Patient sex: F
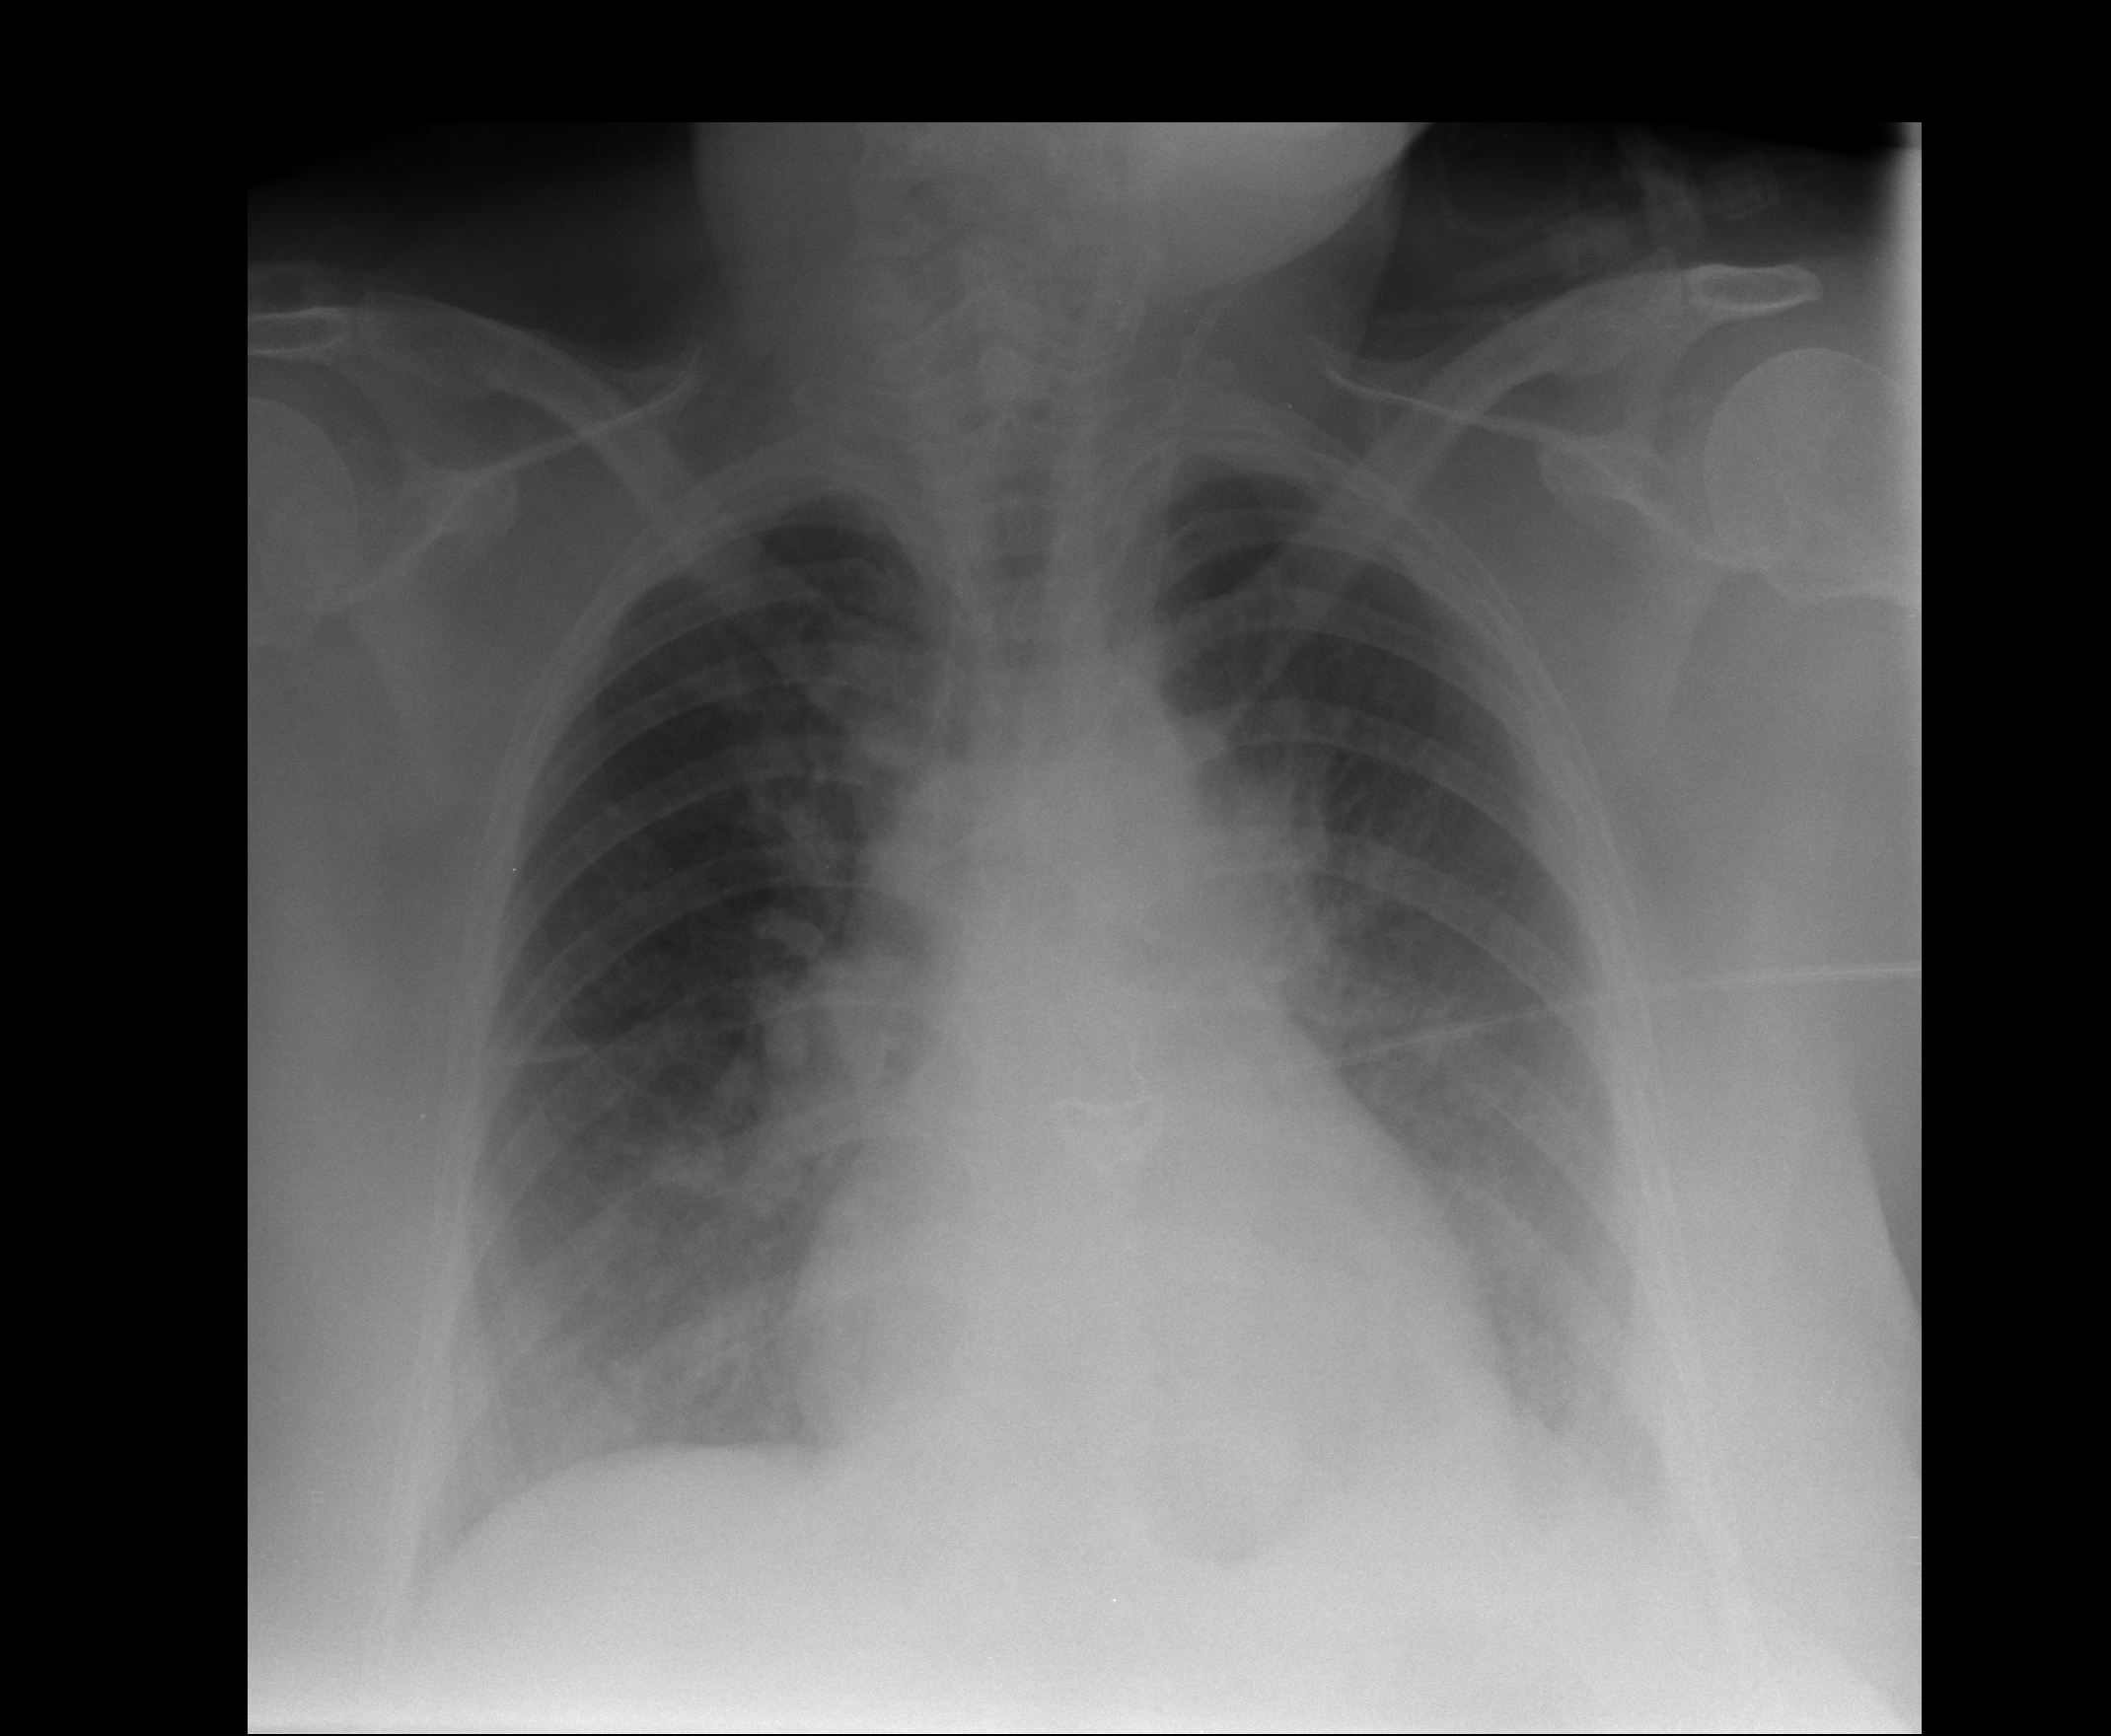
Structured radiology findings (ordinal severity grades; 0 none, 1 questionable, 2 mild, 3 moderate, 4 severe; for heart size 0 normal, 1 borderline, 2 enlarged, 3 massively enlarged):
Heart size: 1
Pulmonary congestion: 2
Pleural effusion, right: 1
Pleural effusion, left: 2
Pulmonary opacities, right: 1
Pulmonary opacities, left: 1
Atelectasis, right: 0
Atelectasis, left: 0